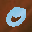
Label: 0